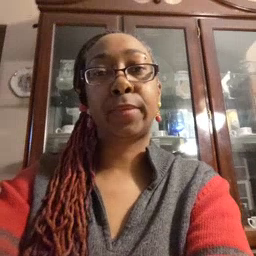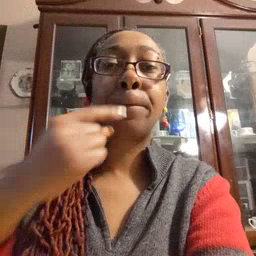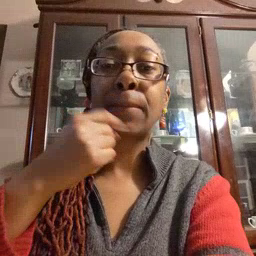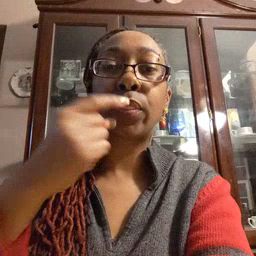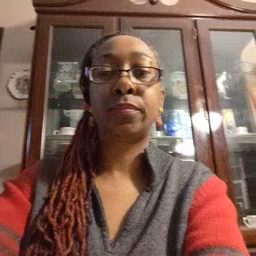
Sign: mouth